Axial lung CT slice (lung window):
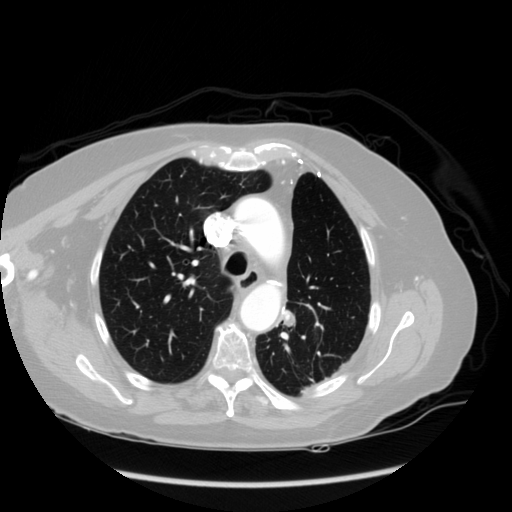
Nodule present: no